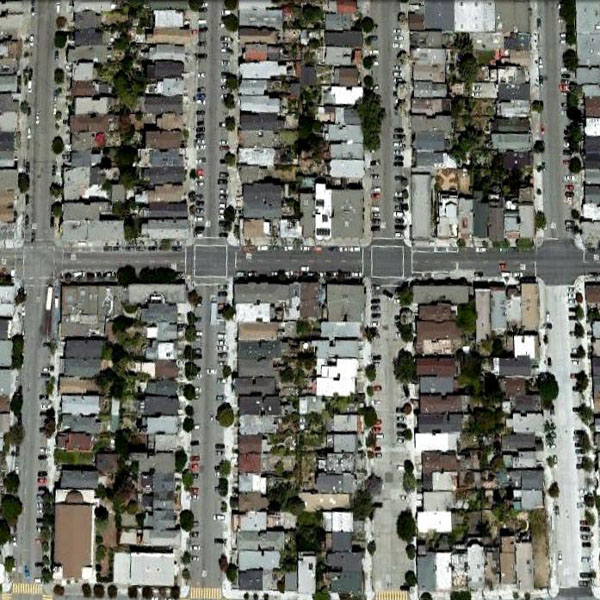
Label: Residential